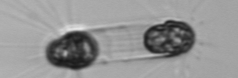
Label: Corethron_hystrix